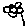
Label: flower